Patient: sex M, age 34
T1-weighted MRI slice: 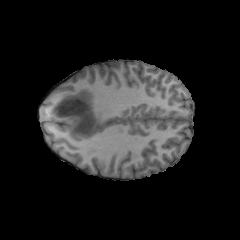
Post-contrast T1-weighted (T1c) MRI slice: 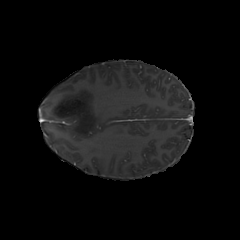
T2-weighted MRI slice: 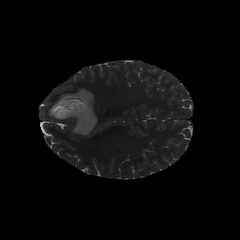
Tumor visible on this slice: yes
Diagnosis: Astrocytoma, IDH-mutant
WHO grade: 2